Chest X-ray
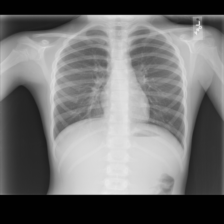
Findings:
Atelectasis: negative
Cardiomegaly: negative
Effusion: negative
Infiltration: negative
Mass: negative
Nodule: negative
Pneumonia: negative
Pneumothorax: negative
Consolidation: negative
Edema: negative
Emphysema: negative
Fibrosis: negative
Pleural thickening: negative
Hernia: negative